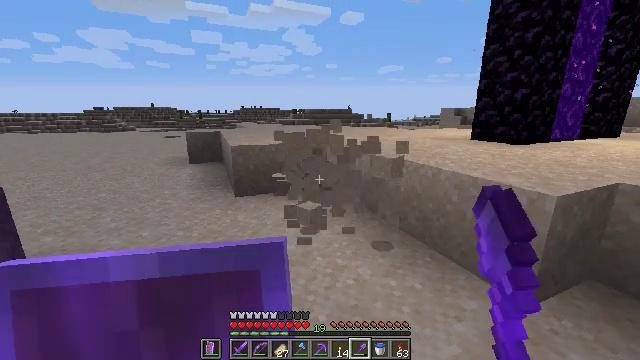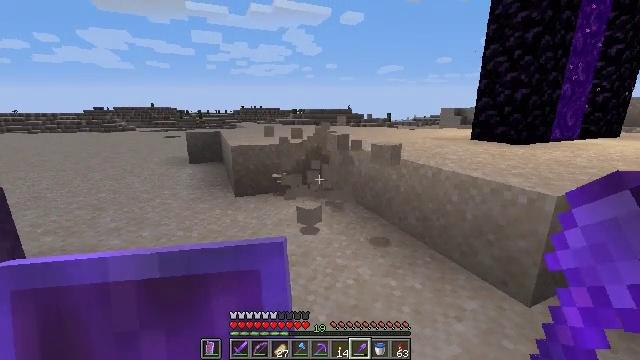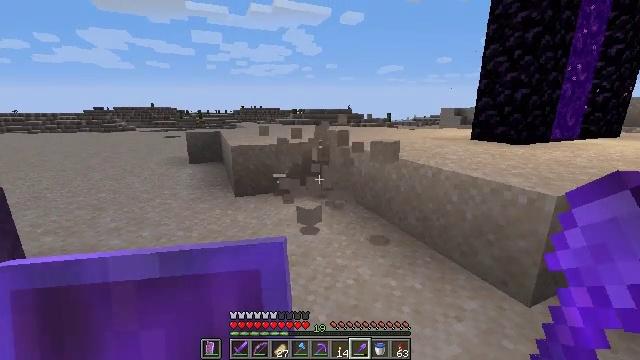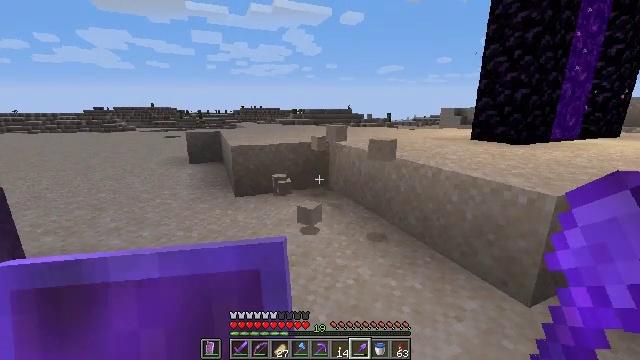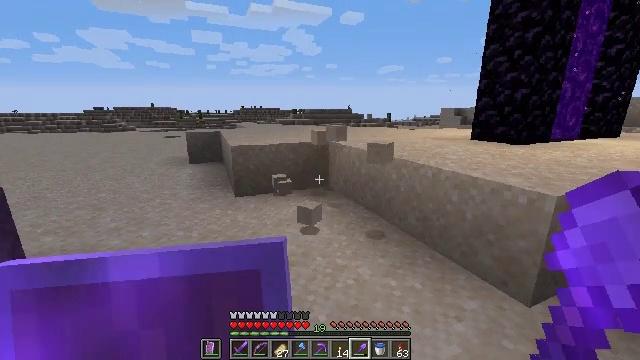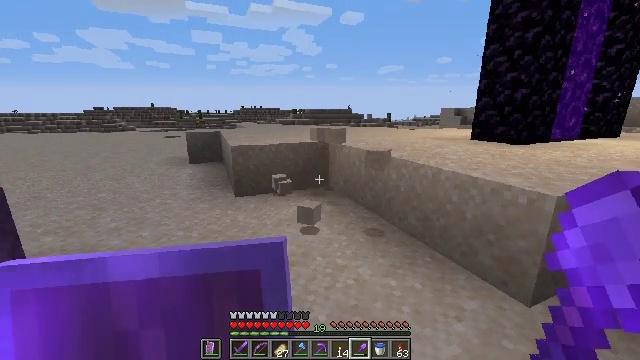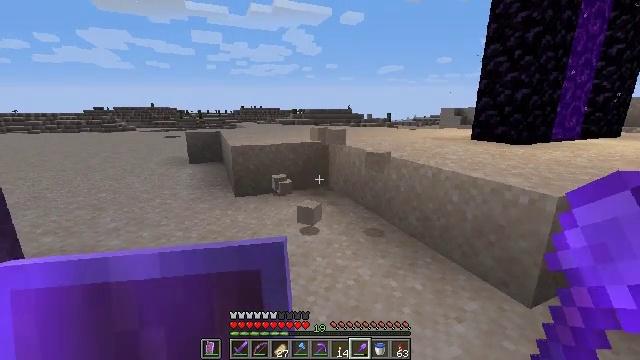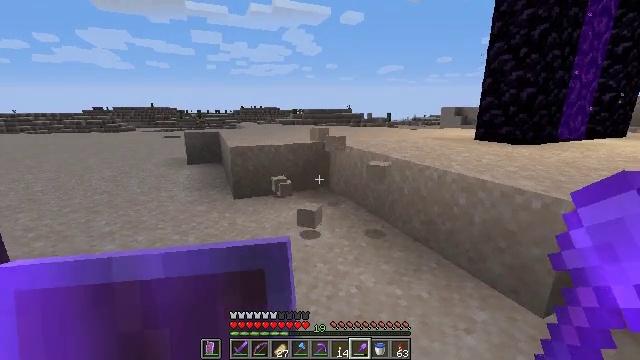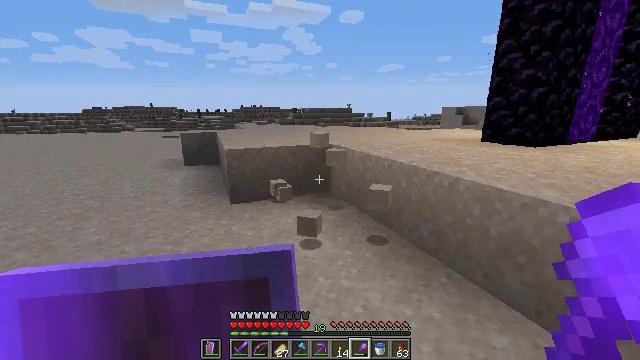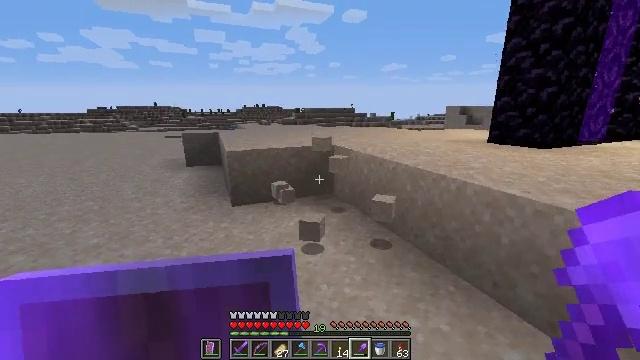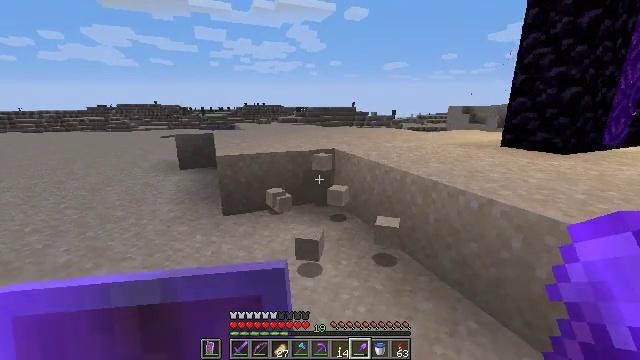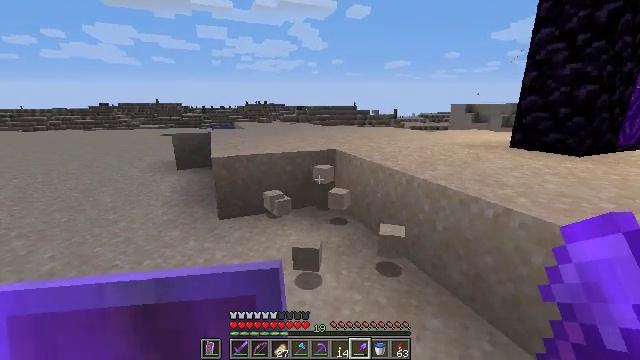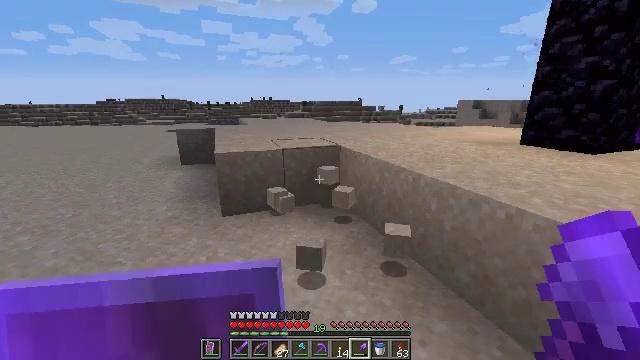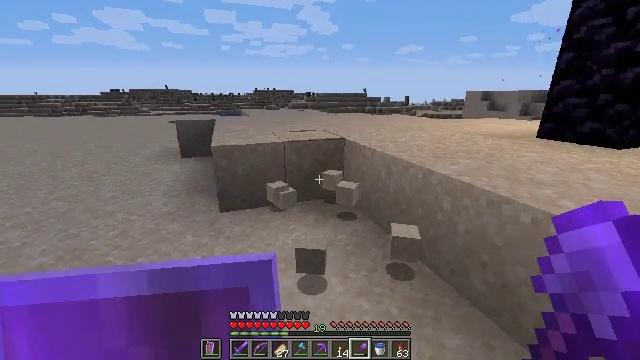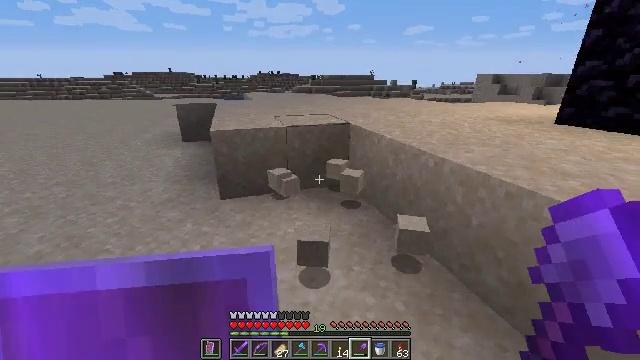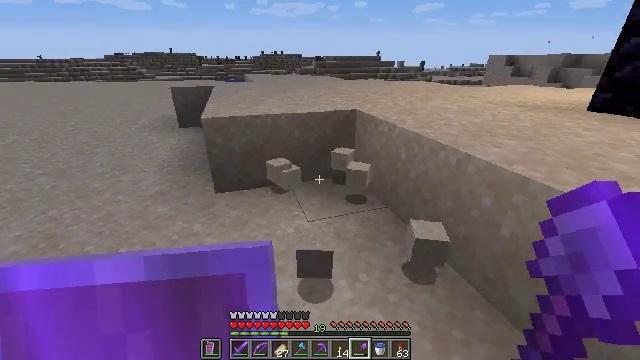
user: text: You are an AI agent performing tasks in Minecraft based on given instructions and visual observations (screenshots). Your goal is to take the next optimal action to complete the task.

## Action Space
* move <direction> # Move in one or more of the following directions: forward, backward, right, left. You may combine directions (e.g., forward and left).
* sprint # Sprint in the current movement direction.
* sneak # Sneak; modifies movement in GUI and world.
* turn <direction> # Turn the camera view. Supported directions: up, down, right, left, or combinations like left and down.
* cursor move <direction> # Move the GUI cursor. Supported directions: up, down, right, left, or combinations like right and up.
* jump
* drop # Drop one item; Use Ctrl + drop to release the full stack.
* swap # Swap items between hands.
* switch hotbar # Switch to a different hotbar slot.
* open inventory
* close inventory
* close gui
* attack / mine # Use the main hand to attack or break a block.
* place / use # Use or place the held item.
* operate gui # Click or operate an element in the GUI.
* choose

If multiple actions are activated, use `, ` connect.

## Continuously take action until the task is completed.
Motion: motion action
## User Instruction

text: Mine sand by the water.
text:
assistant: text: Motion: no_op
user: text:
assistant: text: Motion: no_op
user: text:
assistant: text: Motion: no_op
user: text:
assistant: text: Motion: no_op
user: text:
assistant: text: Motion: no_op
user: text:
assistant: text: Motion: move forward
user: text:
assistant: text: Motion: move forward
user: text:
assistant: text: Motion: move forward
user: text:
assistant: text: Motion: move forward
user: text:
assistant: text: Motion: move forward
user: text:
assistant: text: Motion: move forward
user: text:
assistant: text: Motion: move forward, turn left
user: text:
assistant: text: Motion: move forward, turn down
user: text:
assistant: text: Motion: move forward, turn left and down
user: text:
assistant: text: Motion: move forward, turn down
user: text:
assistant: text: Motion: move forward, turn down
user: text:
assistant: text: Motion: move forward, turn left and down
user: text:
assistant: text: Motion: move forward, turn left and down
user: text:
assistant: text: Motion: move forward, turn left and down
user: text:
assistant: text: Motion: move forward, turn left and down
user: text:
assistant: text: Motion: move forward
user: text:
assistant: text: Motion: move forward
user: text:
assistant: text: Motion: move forward
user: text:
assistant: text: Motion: move forward
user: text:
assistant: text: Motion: no_op
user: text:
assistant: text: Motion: no_op
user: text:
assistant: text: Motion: no_op
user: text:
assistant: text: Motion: no_op
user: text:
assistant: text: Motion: no_op
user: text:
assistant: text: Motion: no_op